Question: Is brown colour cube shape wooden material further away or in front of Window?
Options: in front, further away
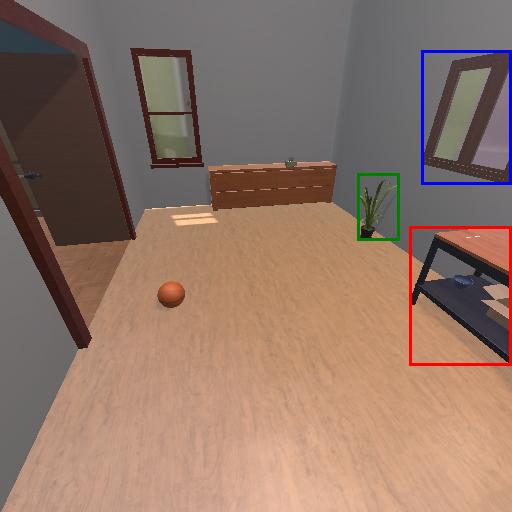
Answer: in front